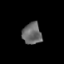
Tissue: skin
Cell type: Epithelial cells
Senescence score: 0.2784
Nuclear area (px): 407
Mean DAPI intensity: 104.958